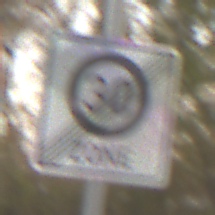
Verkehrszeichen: EndeZone30
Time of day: MorningAfternoon
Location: Outdoor (Nature)
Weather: Overcast
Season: NotSpecified
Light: Natural